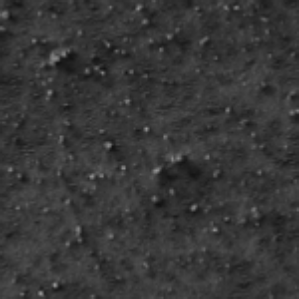
Label: frost